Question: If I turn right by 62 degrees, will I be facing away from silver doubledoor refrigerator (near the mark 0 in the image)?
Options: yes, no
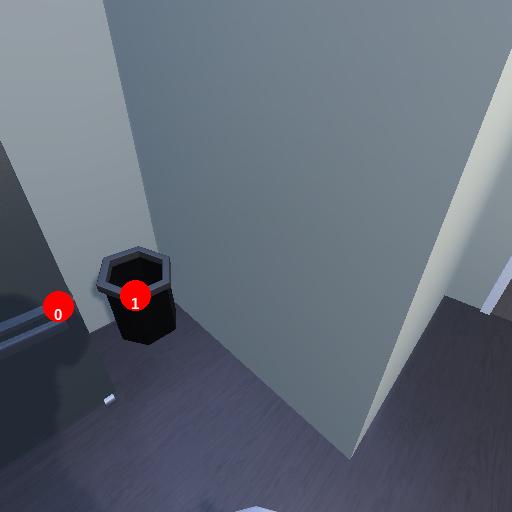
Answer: yes